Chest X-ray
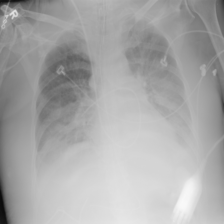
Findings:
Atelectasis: negative
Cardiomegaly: negative
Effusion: negative
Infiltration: positive
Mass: negative
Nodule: negative
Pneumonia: negative
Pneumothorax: negative
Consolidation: negative
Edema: negative
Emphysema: negative
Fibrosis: negative
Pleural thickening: negative
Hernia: negative